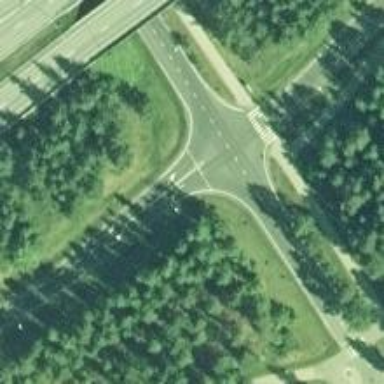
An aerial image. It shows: Road with "give way" sign.